七年级 · 度量几何学
如图, 点 $A, B$ 是直线 $l$ 上的两点, 点 $C, D$ 在直线 $l$ 上且点 $C$ 在点 $D$ 的左侧, 点 $D$ 在点 $B$ 的右侧, $A C: C B=2: 1, B D: A B=3: 2$. 若 $C D=11$, 则 $A B=$

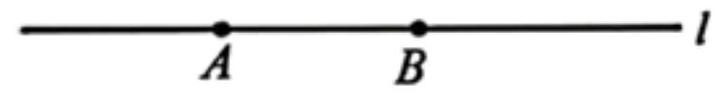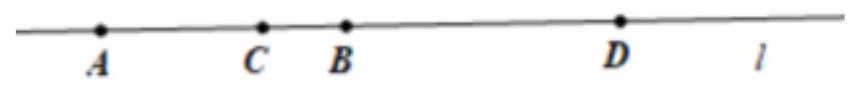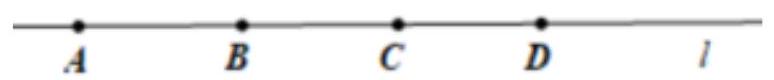
答案: 6 或 22
解析: $\because A C: C B=2: 1$,

$\therefore$ 点 $\mathrm{C}$ 不可能在 $\mathrm{A}$ 的左侧,

如图 1, 当 $\mathrm{C}$ 点在 $\mathrm{A} 、 \mathrm{~B}$ 之间时,

图1

设 $\mathrm{BC}=\mathrm{k}$ ，

$\because \mathrm{AC}: \mathrm{CB}=2: 1, \mathrm{BD}: \mathrm{AB}=3: 2$,

则 $\mathrm{AC}=2 \mathrm{k}, \mathrm{AB}=3 \mathrm{k}, \mathrm{BD}=\frac{9}{2} \mathrm{k}$,

$\therefore \mathrm{CD}=\mathrm{k}+\frac{9}{2} \mathrm{k}=\frac{11}{2} \mathrm{k}$,

$\because \mathrm{CD}=11$

$\therefore \frac{11}{2} \mathrm{k}=11$,

$\therefore \mathrm{k}=2$,

$\therefore \mathrm{AB}=6$

如图 2, 当 $\mathrm{C}$ 点在点 $\mathrm{B}$ 的右侧时,

图2

设 $\mathrm{BC}=\mathrm{k}$ ，

$\because \mathrm{AC}: \mathrm{CB}=2: 1, \mathrm{BD}: \mathrm{AB}=3: 2$,

则 $\mathrm{AC}=2 \mathrm{k}, \mathrm{AB}=\mathrm{k}, \mathrm{BD}=\frac{3}{2} \mathrm{k}$,

$\therefore \mathrm{CD}=\frac{3}{2} \mathrm{k}-\mathrm{k}=\frac{1}{2} \mathrm{k}$,

$\because \mathrm{CD}=11$

$\therefore \frac{1}{2} \mathrm{k}=11$,

$\therefore \mathrm{k}=22$

$\therefore \mathrm{AB}=22$

$\therefore$ 综上所述, $\mathrm{AB}=6$ 或 22 .

故答案为: 6 或 22 .